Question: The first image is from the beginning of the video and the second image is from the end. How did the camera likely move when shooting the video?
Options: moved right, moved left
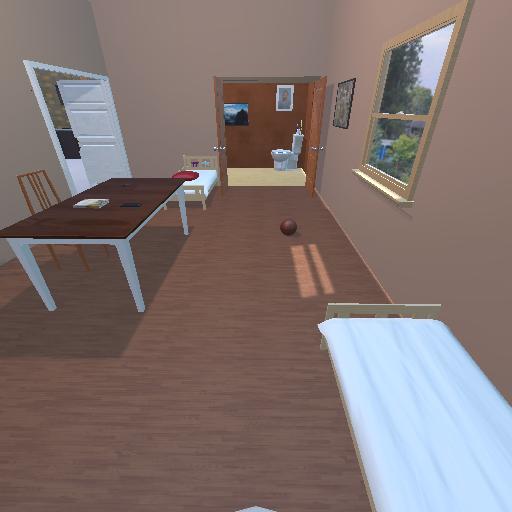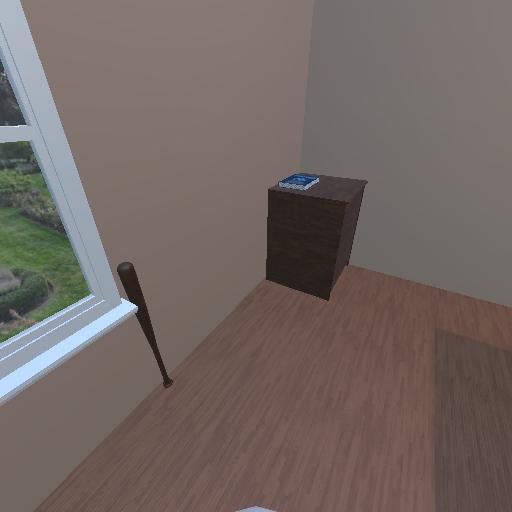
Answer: moved right